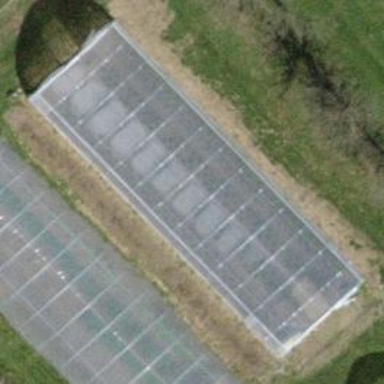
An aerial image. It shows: Greenhouse.